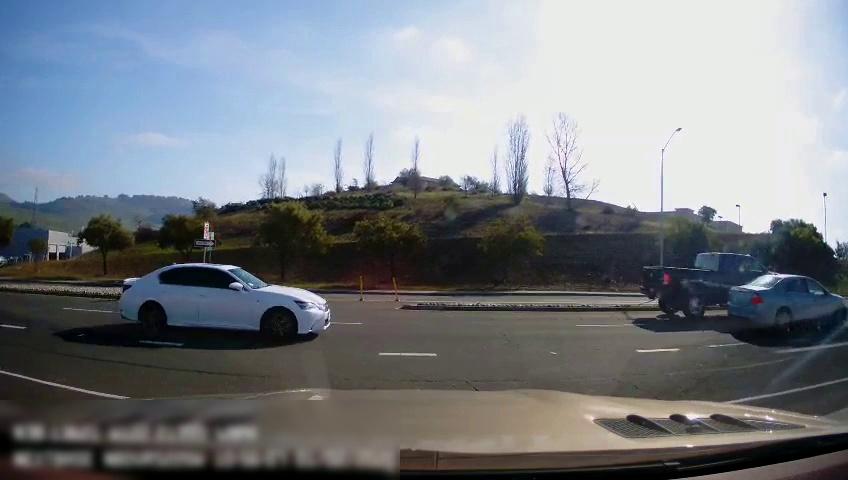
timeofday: Day
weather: Sunny
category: Drivable Space
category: Vehicles | Car
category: Vehicles | Truck
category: Vehicles | Car
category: Traffic | Signs
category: Traffic | Signs